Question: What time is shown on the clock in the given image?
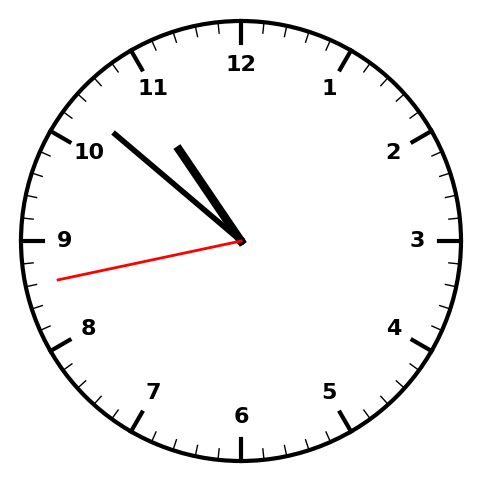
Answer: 10:51:43